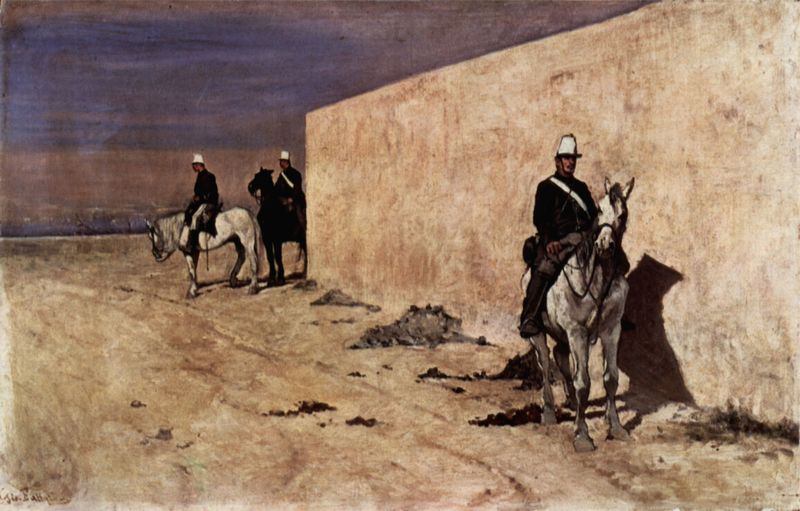
Titel: Die weiße Wand
Künstler: Giovanni Fattori
Standort: Valdagno
Institution: Collezione Marzotto
Schlagwörter: blau, dunkel, felsen, gemälde, hand, himmel, mann, schatten, weiß, wolken, gelb, landschaft, menschen, sand, stadt, braun, degas, frankreich, grau, hell, hut, hüte, licht, männer, ohr, schwarz, blick, gras, tier, weg, beige, malerei, hose, mützen, wand, augen, halten, kleidung, stehen, bild, signatur, öl, erde, horizont, sonne, drei, kontrast, ohren, rosa, pferd, pferde, reiter, hufe, mähne, rappe, sattel, schärpe, zaumzeug, zügel, spanien, ecke, ort, süden, spuren, afrika, hitze, wüste, öde, dorf, mauer, lila, violett, kahl, vegetation, grenze, koppel, französisch, soldaten, riemen, trennung, warten, kante, hauswand, orient, heiss, einöde, haufen, felsig, wolkig, gendarmerie, militär, polizei, säbel, uniform, uniformen, soldat, waffe, helm, scherpe, stiefel, schimmel, daumier, helme, kavallerie, ross, karg, nüstern, krieger, urban, hmmel, dreck, halfter, balu, rappen, rösser, fort, israel, legionär, wachen, bügel, araber, marokko, säbeltasche, schwerz, delacroix, wall, komplementärkontrast, mist, fez, nordafrika, wasserflasche, wenig, zaumzeuge, legionäre, beritten, algerien, dung, sandig, maghreb, drei reiter, drei soldaten, spärrlich, steibügel, s, uniform#, franzoden, pferdäpfel, starker, pferdemist